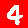
Digit: 4